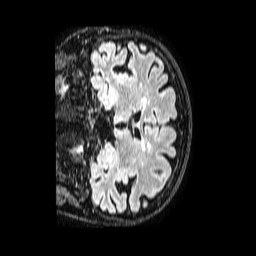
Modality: FLAIR
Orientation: coronal
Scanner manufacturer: philips
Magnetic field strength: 1.5 T
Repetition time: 4.8 s
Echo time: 0.3 s